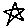
Label: star